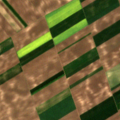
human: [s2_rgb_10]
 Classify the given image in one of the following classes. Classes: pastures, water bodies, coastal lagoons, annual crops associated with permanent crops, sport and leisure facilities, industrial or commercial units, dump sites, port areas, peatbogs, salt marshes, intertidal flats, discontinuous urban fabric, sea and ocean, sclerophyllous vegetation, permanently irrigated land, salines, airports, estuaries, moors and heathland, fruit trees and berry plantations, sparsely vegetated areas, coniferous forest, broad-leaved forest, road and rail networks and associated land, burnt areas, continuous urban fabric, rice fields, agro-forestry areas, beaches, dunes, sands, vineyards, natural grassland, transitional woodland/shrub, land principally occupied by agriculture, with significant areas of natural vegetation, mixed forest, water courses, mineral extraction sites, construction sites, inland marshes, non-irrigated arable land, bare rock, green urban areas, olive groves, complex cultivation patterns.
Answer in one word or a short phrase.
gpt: non-irrigated arable land